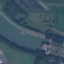
Land use / land cover: River